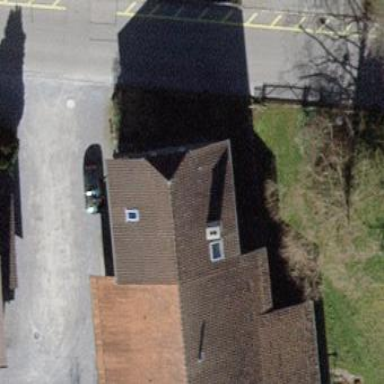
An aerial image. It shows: Half-hipped roof house.